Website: bh-photo
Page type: order-tracking
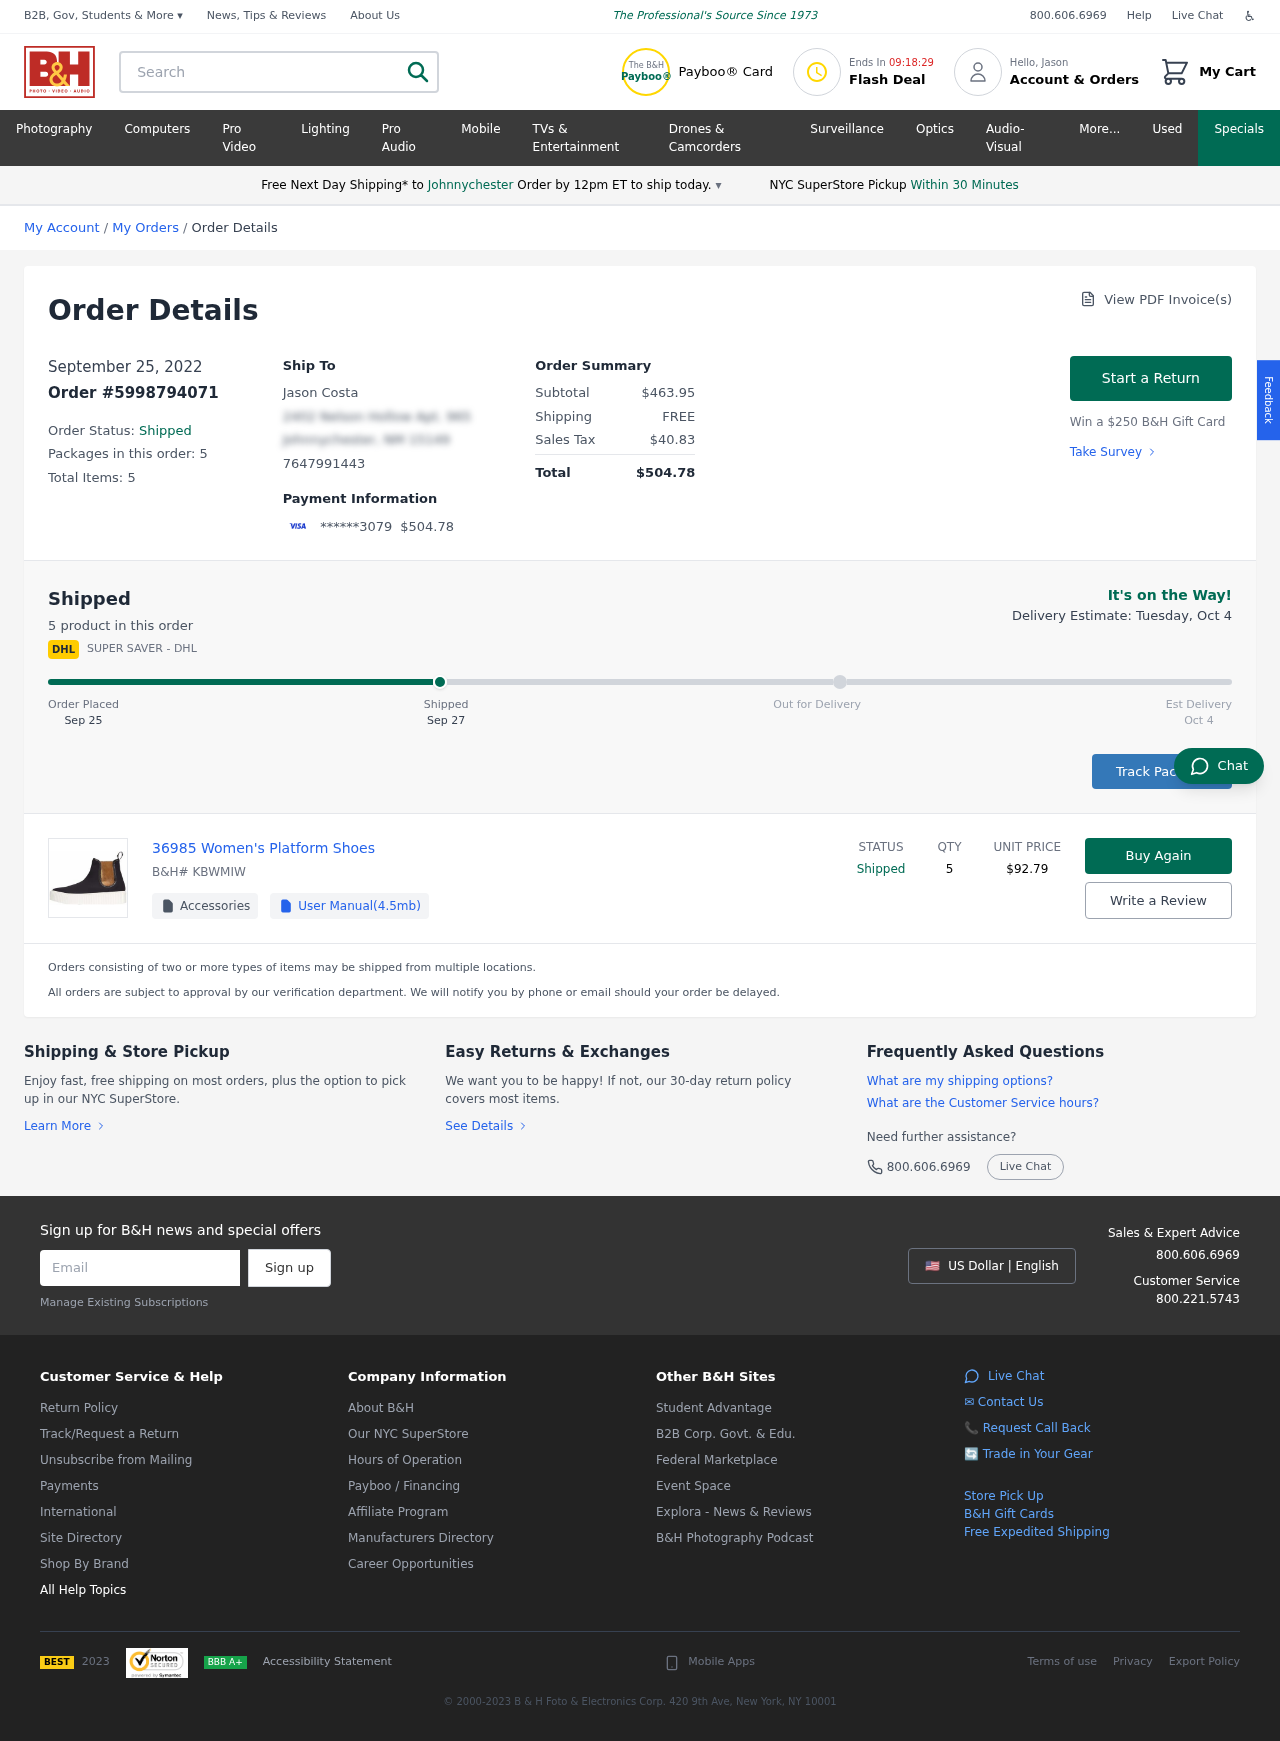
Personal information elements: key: PII_CARD_LAST4
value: ******3079
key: PII_CITY
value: Johnnychester
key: PII_EMAIL
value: jasoncosta@hotmail.com
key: PII_FIRSTNAME
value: Jason
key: PII_FULLNAME
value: Jason Costa
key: PII_PHONE
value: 7647991443
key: PII_STREET
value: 2402 Nelson Hollow Apt. 965
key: PII_CITY_STATE_ZIP
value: Johnnychester, NM 15149
Product elements: key: PRODUCT1_NAME
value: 36985 Women's Platform Shoes
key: PRODUCT1_PRICE
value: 92.79
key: PRODUCT1_QUANTITY
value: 5
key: PRODUCT1_SKU
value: KBWMIW
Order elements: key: ORDER_DATE
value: Sep 25
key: ORDER_DATE
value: September 25, 2022
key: ORDER_ID
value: Order #5998794071
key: ORDER_NUM_PACKAGES
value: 5
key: ORDER_NUM_ITEMS
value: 5
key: ORDER_NUM_ITEMS
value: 5 product
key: ORDER_TOTAL
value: $504.78
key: ORDER_SUBTOTAL
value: $463.95
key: ORDER_SHIPPING_COST
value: FREE
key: ORDER_TAX
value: $40.83
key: ORDER_DELIVERY_DATE
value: Oct 4
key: ORDER_DELIVERY_DATE
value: Delivery Estimate: Tuesday, Oct 4
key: ORDER_SHIPPING_DATE
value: Sep 27
Search elements: key: HEADER_SEARCH
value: Search